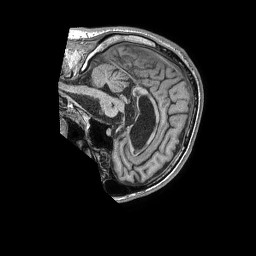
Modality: T1w
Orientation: sagittal
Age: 67
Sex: male
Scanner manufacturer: philips
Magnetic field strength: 1.5 T
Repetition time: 0.007884 s
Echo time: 0.003657 s